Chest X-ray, PA view. Patient: 61 years old, sex F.
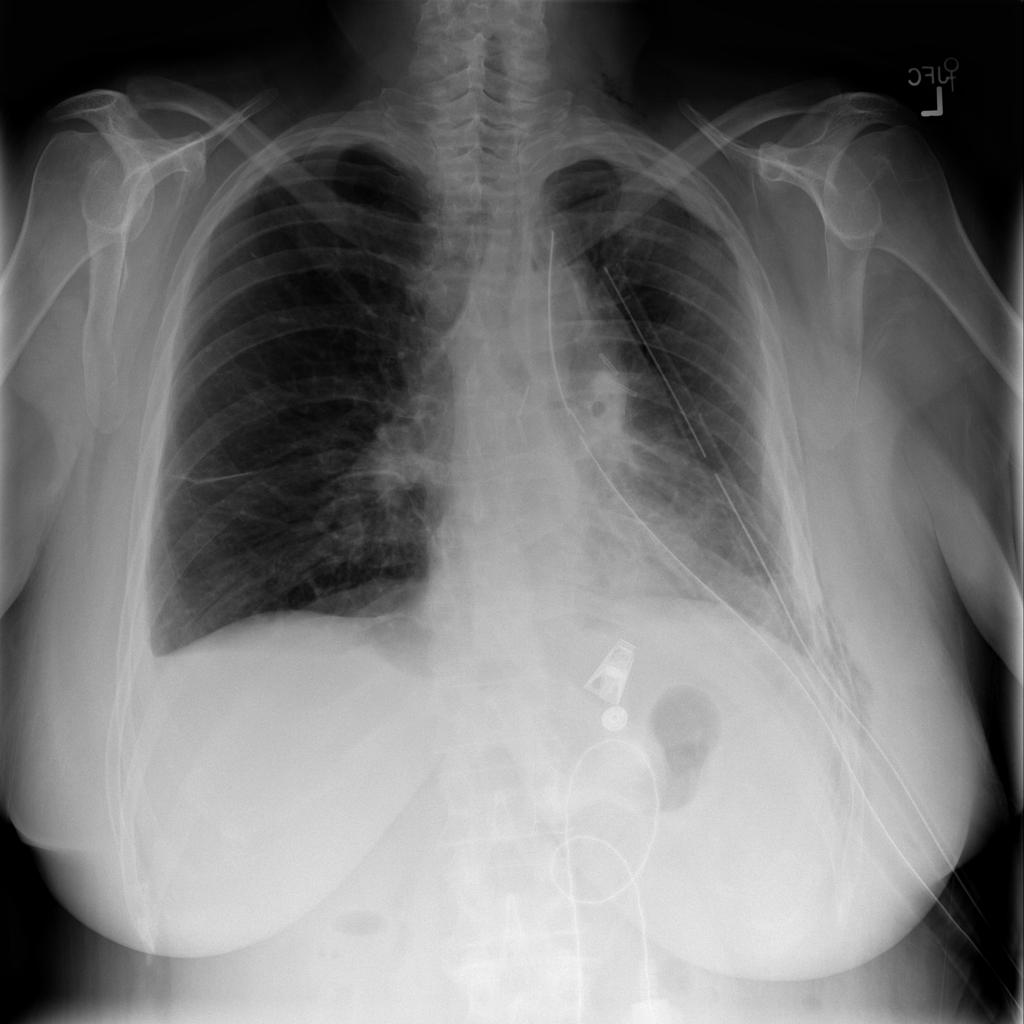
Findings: Effusion, Emphysema, Pneumothorax